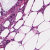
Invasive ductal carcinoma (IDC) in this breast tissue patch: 0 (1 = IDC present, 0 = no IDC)